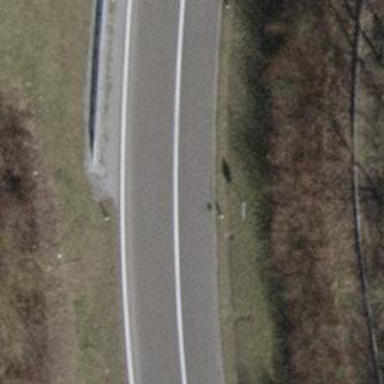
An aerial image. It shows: Asphalt motorway link.